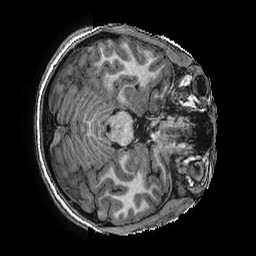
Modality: T1w
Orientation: axial
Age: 17
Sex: female
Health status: ill
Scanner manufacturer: ge
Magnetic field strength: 3 T
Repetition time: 0.0077 s
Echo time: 0.003436 s